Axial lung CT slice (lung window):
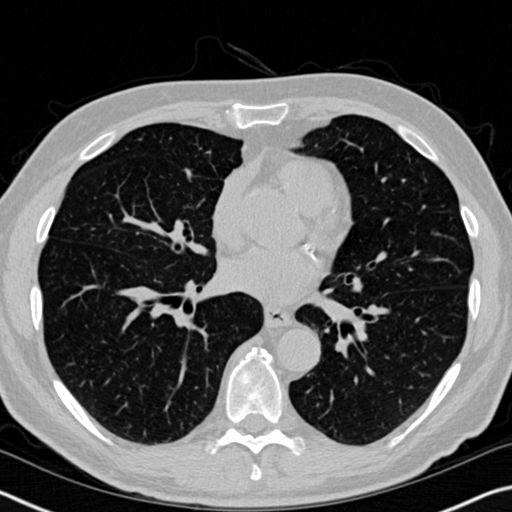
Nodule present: no